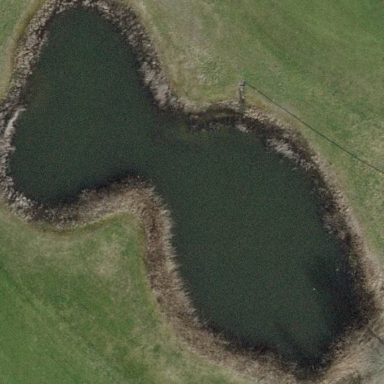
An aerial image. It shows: Picturesque scene of golf course with lateral water hazard.